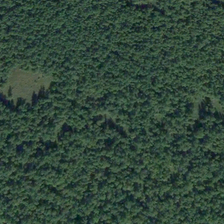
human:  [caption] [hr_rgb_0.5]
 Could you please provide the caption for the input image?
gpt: many green trees are in a piece of forest .

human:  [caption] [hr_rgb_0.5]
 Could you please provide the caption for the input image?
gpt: many green trees are in a piece of forest .

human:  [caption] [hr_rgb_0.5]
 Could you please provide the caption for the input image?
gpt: many green trees are in a piece of forest .

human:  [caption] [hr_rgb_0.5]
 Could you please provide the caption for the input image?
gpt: many green trees are in a piece of forest .

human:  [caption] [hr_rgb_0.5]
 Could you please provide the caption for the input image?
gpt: many green trees are in a piece of forest .